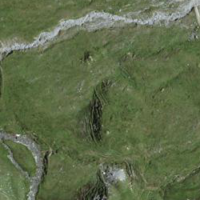
EUNIS habitat code: 26
Species observed at this site:
Silene acaulis